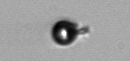
Label: bead